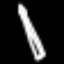
Label: pencil